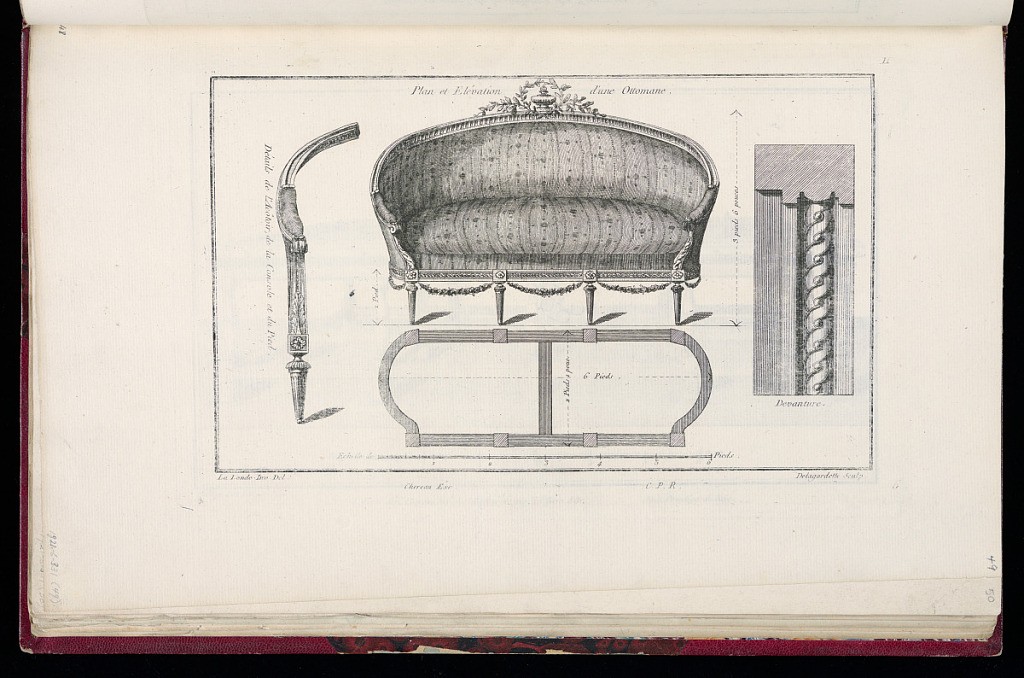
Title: Plan et Elévation d'une Ottomane
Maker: Richard de Lalonde, French, active 1780–96
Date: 1775-1788
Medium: Etching on off-white laid paper
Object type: Print
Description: Plan and elevation of a sofa with curved ends. The sofa is decorated with a striped textile; the sofa frame is carved wit ornament motifs including rosettes, acanthus leaves, garland, interlinked piastre, and, at top, an urn surrounded by laurel branches. On either side of the sofa are details of the carving. The plate is signed and numbered.